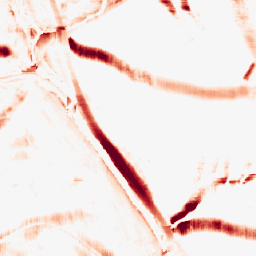
Category: morphological
Decomposition family: morphological_rect
Decomposition parameters: operation: opening
width: 20
height: 20
Upsampling method: area
Upsampling parameters: scale: 2
Upsampling scale: 2